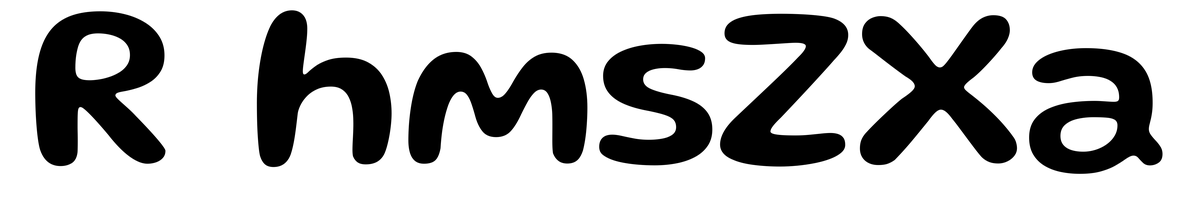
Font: Gluten_Medium